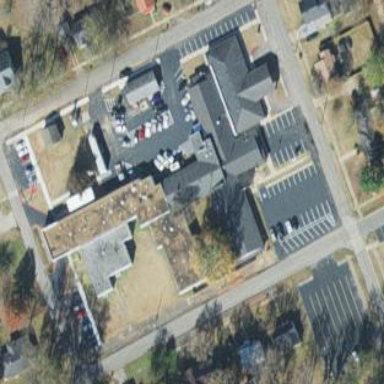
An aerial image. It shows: Healthcare facility identified as hospital.